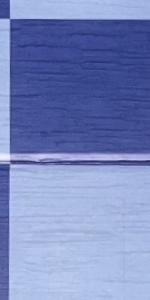
Label: Empty